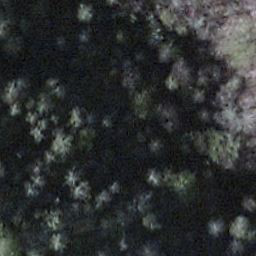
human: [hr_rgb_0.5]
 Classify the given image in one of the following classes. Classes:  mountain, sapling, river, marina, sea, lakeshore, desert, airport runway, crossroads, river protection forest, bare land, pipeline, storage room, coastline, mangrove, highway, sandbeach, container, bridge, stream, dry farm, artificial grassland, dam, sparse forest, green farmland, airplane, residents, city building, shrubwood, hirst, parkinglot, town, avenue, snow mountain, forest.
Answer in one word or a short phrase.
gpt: shrubwood